Interaction volume radius: 10 \u00c5
Interaction volume height: 20 \u00c5
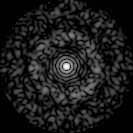
Disorder parameter: 0.8429